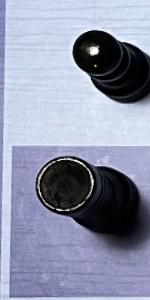
Label: Rook_Black